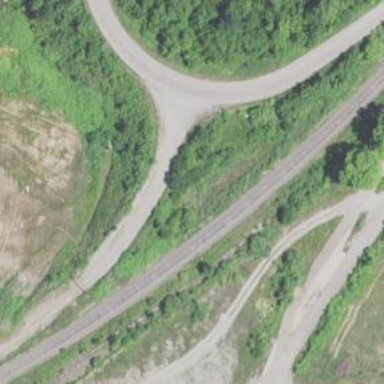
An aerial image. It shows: Disused railway spur.